Interaction volume radius: 10 \u00c5
Interaction volume height: 30 \u00c5
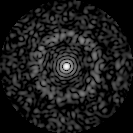
Disorder parameter: 0.8096